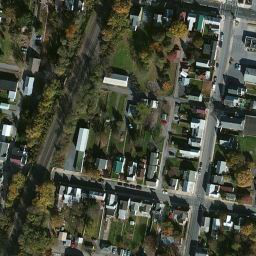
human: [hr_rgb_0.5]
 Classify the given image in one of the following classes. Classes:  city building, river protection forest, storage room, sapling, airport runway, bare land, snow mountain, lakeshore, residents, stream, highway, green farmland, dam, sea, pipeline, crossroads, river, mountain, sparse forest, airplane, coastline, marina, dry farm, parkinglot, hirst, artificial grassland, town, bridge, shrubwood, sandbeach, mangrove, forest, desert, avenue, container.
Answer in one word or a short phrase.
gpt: town